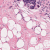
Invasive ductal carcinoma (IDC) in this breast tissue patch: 0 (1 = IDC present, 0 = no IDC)